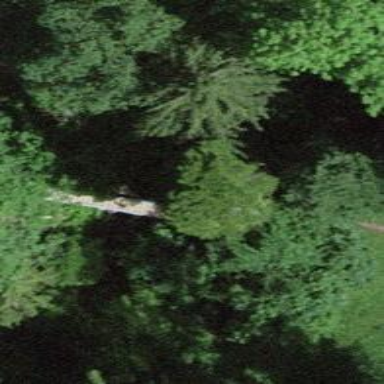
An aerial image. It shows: Unpaved path with bridge.